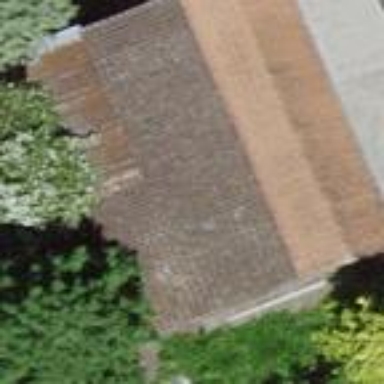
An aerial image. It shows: Barn.